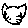
Label: cat